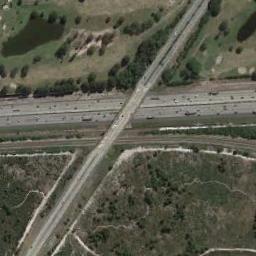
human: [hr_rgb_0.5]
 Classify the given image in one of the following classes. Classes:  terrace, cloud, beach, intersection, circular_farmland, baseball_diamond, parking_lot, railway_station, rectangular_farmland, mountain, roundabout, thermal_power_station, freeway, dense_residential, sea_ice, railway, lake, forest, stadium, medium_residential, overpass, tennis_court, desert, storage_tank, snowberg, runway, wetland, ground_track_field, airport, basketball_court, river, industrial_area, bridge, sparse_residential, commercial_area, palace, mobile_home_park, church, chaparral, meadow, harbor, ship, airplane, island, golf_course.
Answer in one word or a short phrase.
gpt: overpass